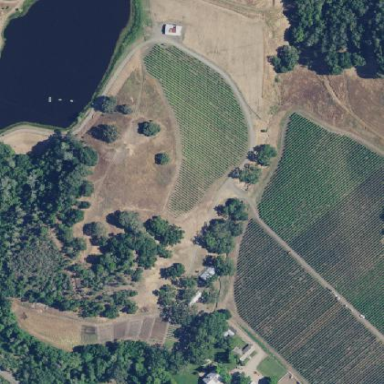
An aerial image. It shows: Vineyard with wine grapes as the crop.